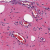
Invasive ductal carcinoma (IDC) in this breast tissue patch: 0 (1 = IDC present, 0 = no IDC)